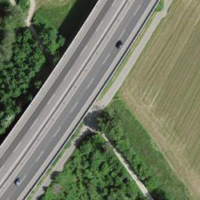
EUNIS habitat code: 57
Species observed at this site:
Milvus milvus
Corvus corone